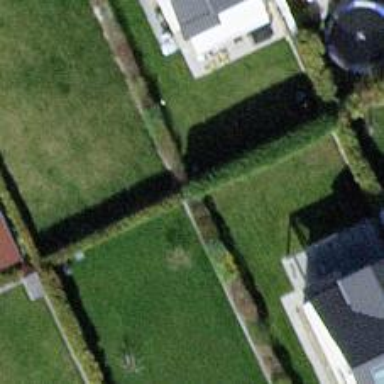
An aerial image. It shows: Hedge barrier.